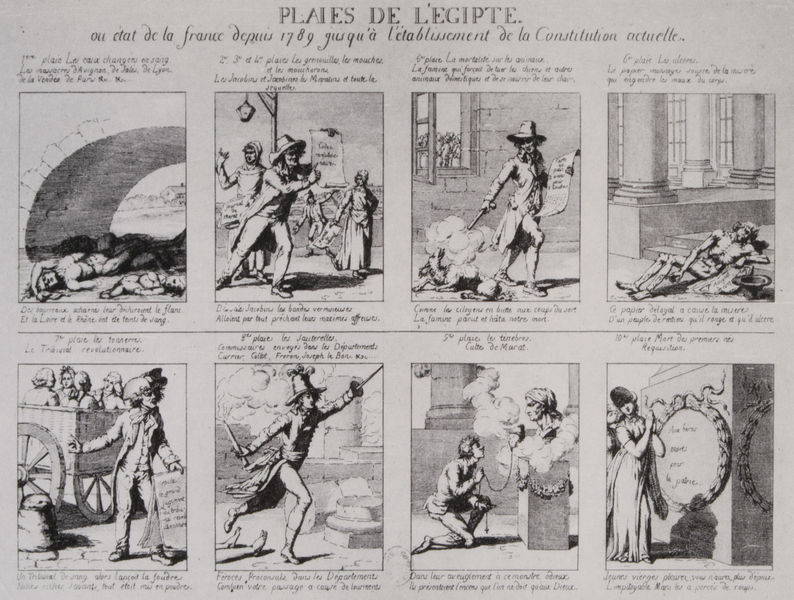
Titel: Die ägyptischen Plagen oder der Zustand Frankreichs von 1789 bis zur Errichtung der gegenwärtigen Verfassung
Standort: Paris
Institution: Bibliothèque Nationale.
Schlagwörter: kampf, kopf, mann, schatten, weiß, frauen, menschen, frankreich, frau, grau, hut, lampe, laterne, licht, männer, schwarz, strasse, szene, säule, säulen, zeichnung, hund, wolke, arme, barock, geschichte, leiche, stein, tod, tot, brücke, rauch, boden, figur, stehend, blatt, karren, kinder, kreis, räder, sack, relief, schrift, bilder, papier, liegen, bogen, grafik, französisch, rad, rundbogen, wagen, columns, hat, people, sword, window, karikatur, woman, inschrift, büste, pictures, liegend, buch, zettel, medaillon, steinbrücke, denkmal, druck, comic, stich, revolution, satire, schwert, säbel, text, verbrecher, waffen, leichen, tote, waffe, cartoon, beschriftung, reihe, napoleon, degen, feldzug, lustig, serie, skelett, smoke, kranker, gewehr, kämpfend, man, knieen, bettler, opfer, paper, bust, dog, schaft, abfolge, szenen, komisch, bildunterschrift, acht, dead, children, bridge, pistole, ägypten, groteske, beggar, zeichnungen, schuss, cart, unterschriften, vrücke, erzählung, bildergeschichte, folge, bilderbogen, bilderfolge, plagen, body, praying, wheel, sequenzen, bilderreihe, gun, kneel, shoot, plaies, sarire, 1789, plaies de l'egipte, lance, kamoe, shot, starving, dof